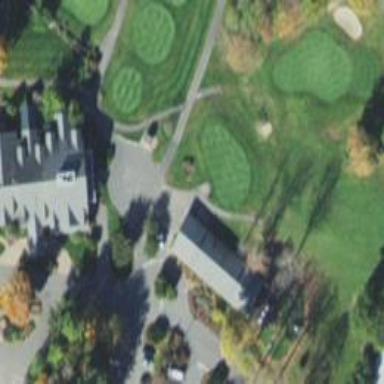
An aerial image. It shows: Service road used as golf cart path.